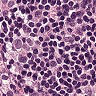
Metastatic tissue present: yes